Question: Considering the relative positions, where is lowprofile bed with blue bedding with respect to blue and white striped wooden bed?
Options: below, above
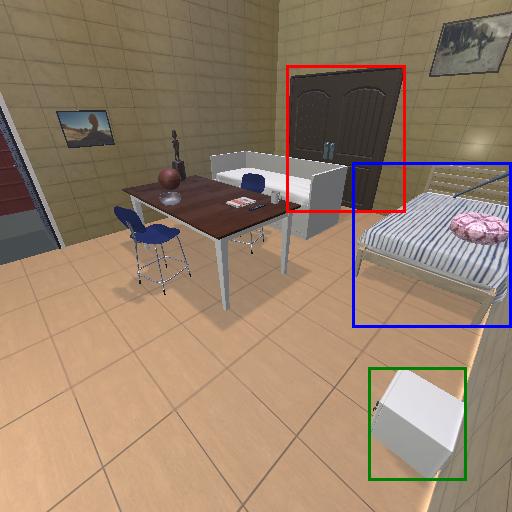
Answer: below